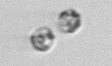
Label: Thalassiosira_sp_aff_mala